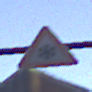
Verkehrszeichen: SchneeOderEisglaette
Umgebung: Outdoor, Urban
Tageszeit: SunriseSunset
Wetter: Clear
Licht: Natural
Jahreszeit: NotSpecified
Kontrast: MediumContrast